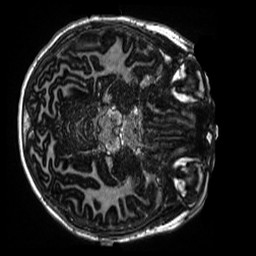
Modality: MP2RAGE
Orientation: axial
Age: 11
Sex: male
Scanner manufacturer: siemens
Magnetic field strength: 3 T
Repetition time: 4 s
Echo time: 0.00303 s